Question: Maybe a stupid question but, is it possible to send multiple variables through 'res.render()' in Express ?
Because, when I do
'''
res.render('index', { title: 'Express', name: 'Arnaud' });
'''
I've all this pretty error telling me 'name' is not defined.

In this view
'''
extends layout
block content
h1 Salut #{name}
p Welcome to #{title}
'''
Any idea ?
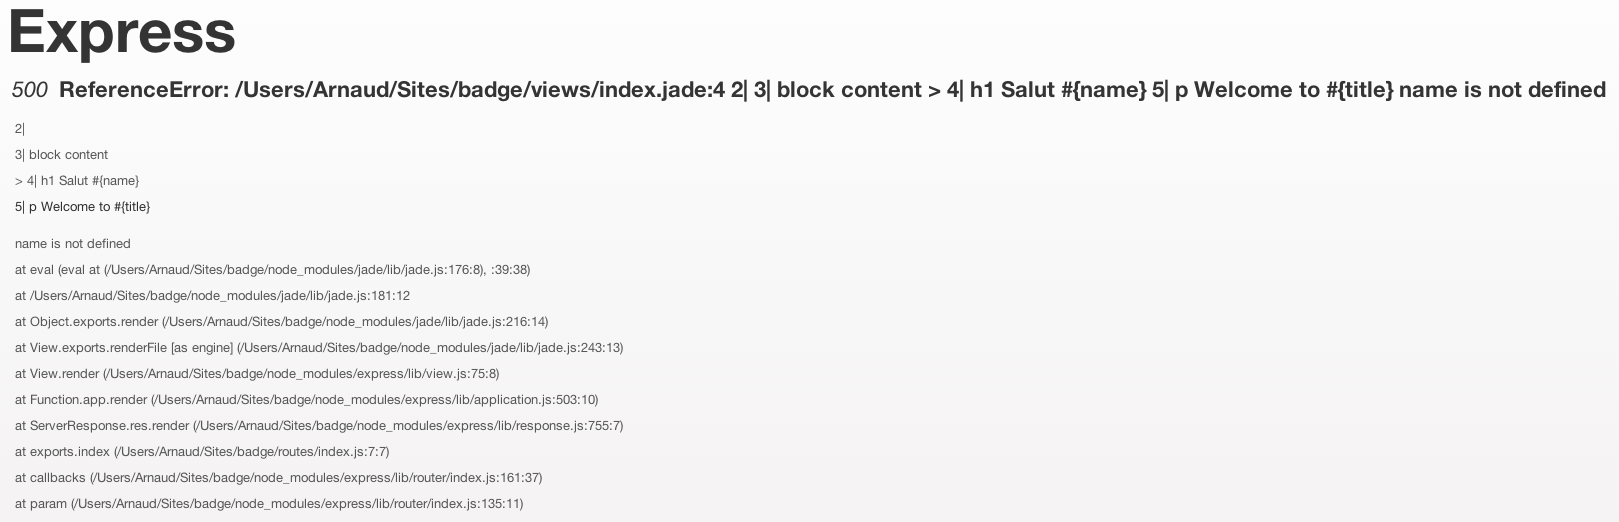
Answer: Weird thing is weird : I regenerated a new Express project and everything is fine...